Question: what is the meaning of the following sequence diagram and exactly the constructor(that is represented as a create object)?

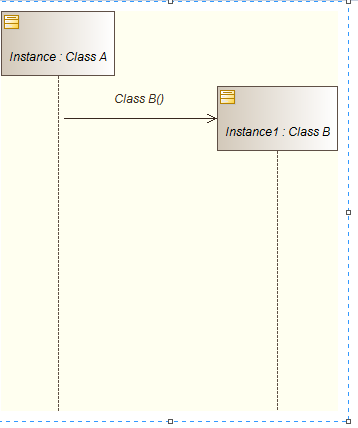
Answer: It means that 'ClassA' instantiates 'ClassB'. The arrow represents that the constructor of 'ClassB' is called by 'ClassA'